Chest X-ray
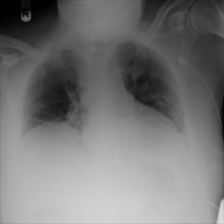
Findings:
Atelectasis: negative
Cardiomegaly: negative
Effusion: negative
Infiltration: negative
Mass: negative
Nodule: negative
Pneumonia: negative
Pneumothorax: negative
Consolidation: negative
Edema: negative
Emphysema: negative
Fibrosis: negative
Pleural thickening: negative
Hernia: negative